Aerial crown-view tile of a tropical tree (Barro Colorado Island, Panama), acquired 20250124:
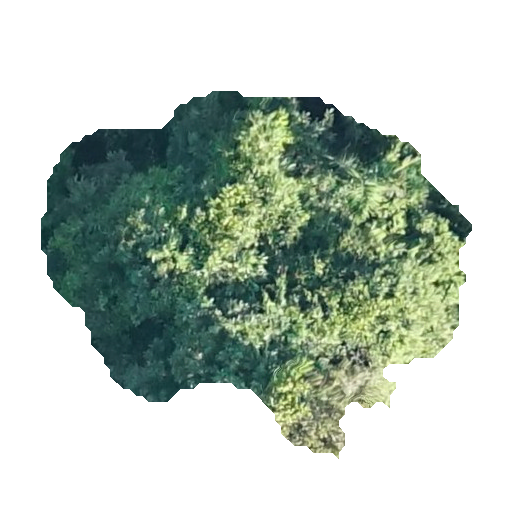
Species: Guazuma ulmifolia
GBIF accepted scientific name: Guazuma ulmifolia
Crown area: 157.92 m²